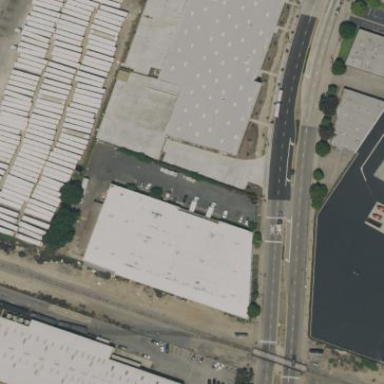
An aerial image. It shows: Warehouse building.